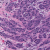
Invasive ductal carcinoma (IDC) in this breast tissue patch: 1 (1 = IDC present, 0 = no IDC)